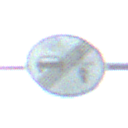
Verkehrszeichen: EndeVerbotUeberholenEinspurigeFahrzeuge
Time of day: MorningAfternoon
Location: Outdoor (Urban)
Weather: PartlyCloudy
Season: NotSpecified
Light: Natural